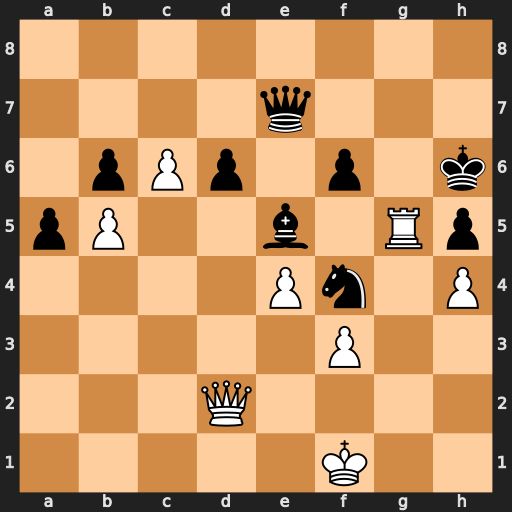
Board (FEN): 8/4q3/1pPp1p1k/pP2b1Rp/4Pn1P/5P2/3Q4/5K2
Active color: w
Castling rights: -
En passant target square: -
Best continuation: Rf5 Qe6 Rxf4 Bxf4 Qxf4+